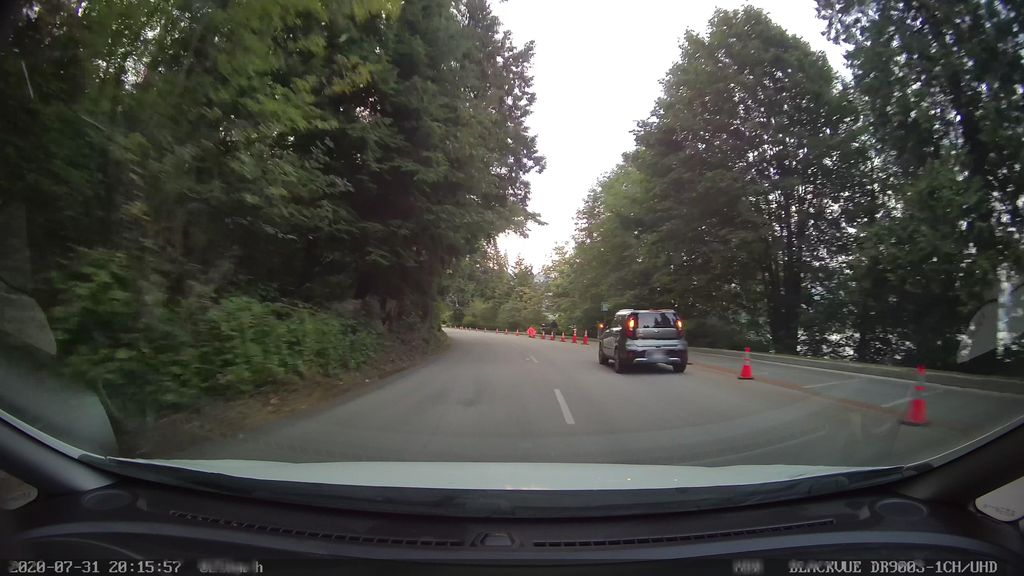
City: vancouver